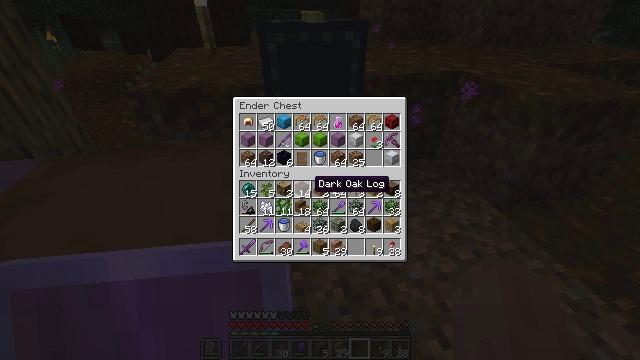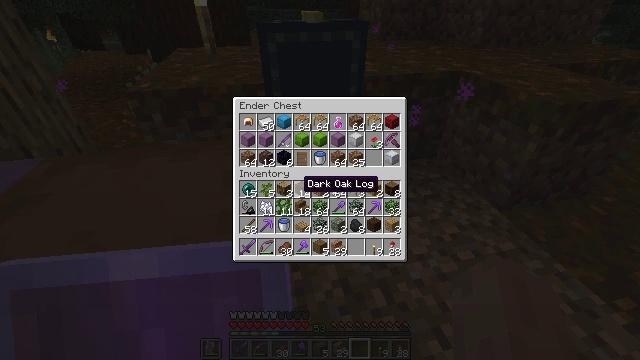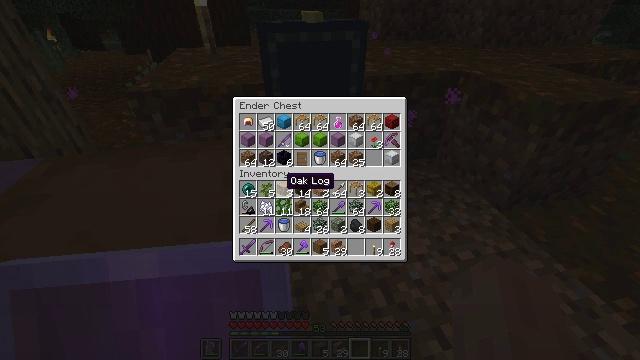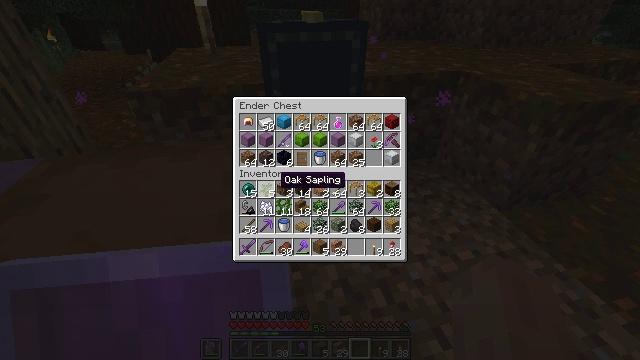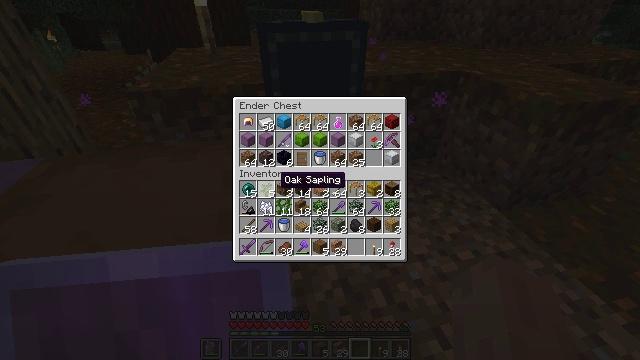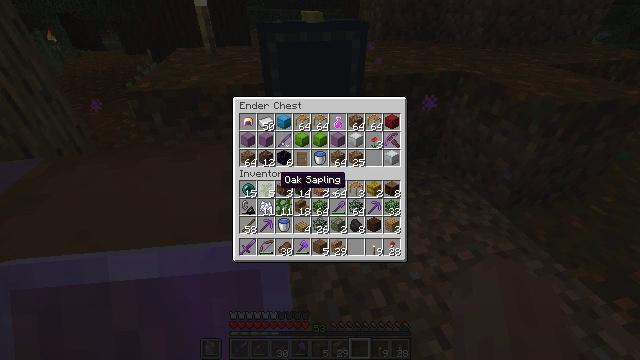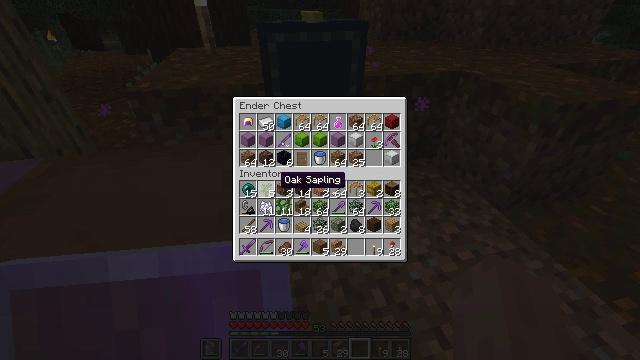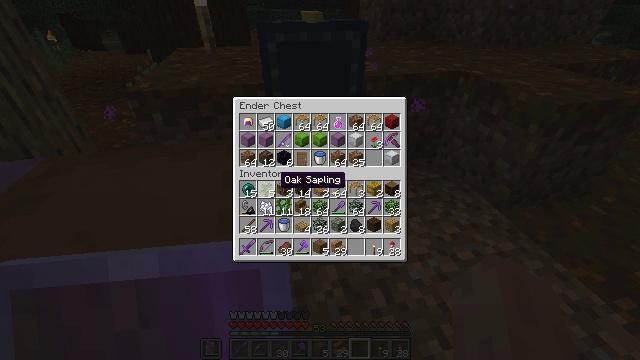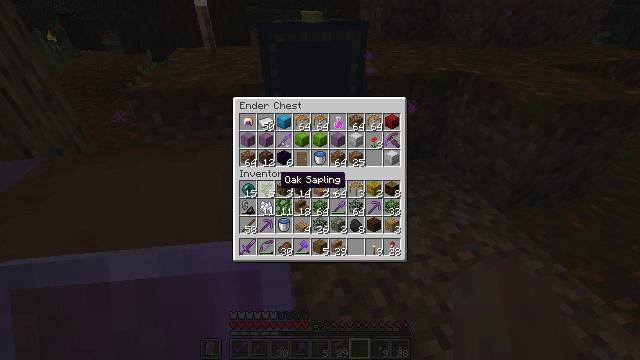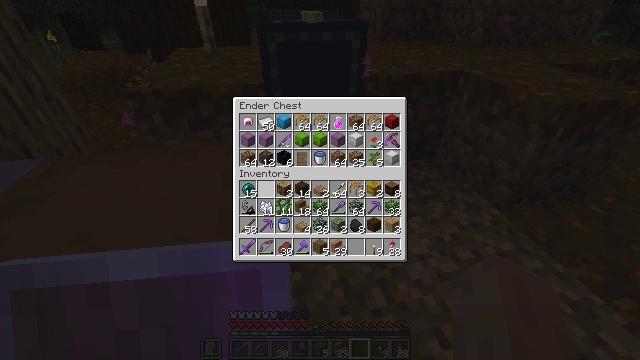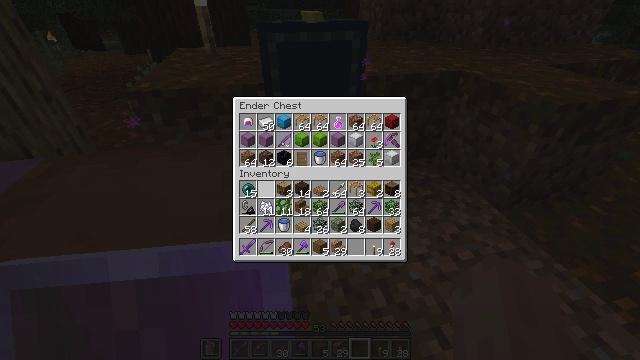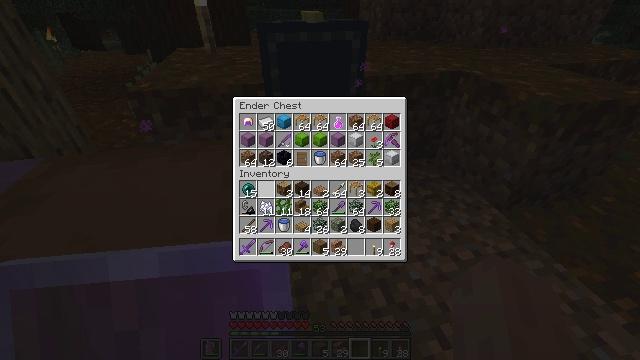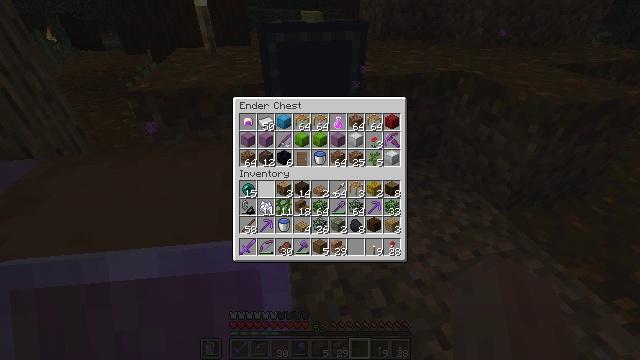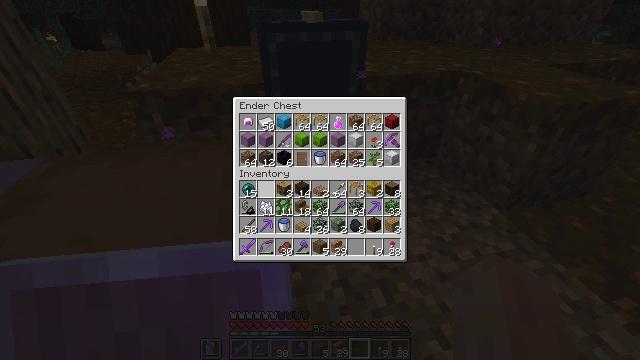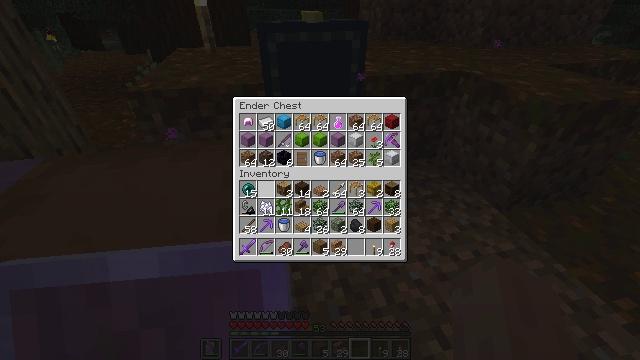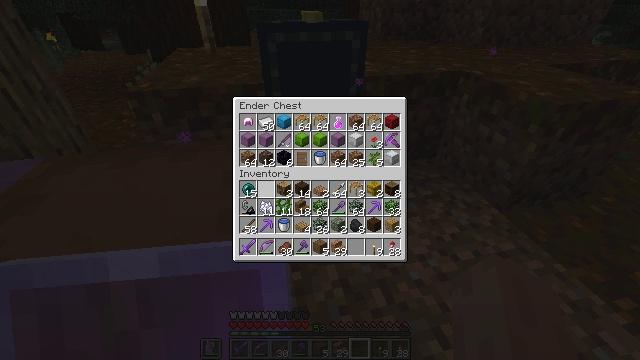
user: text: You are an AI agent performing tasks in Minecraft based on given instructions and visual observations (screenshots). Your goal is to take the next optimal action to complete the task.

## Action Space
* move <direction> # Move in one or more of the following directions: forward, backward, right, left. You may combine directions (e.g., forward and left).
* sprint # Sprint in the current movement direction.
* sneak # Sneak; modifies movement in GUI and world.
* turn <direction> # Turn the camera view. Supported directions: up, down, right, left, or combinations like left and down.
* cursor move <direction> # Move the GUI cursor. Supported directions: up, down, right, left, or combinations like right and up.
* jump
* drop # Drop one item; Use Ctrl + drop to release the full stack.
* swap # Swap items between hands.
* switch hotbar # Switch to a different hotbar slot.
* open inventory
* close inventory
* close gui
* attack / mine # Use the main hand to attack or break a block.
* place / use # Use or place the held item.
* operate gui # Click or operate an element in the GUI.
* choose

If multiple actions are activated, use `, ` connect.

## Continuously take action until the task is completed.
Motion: motion action
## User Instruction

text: Mine block crafting table.
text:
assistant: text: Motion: sneak, turn left
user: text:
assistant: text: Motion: sneak, turn left
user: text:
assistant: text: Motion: sneak
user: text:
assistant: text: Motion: sneak
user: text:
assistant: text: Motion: sneak
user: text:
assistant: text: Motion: sneak
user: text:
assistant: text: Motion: sneak
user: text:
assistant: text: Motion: sneak
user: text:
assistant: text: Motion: sneak, attack / mine
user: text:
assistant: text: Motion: sneak, attack / mine
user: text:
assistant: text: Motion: sneak, attack / mine
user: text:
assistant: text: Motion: sneak
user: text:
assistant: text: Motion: sneak
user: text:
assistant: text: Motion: sneak
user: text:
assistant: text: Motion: sneak
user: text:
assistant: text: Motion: sneak
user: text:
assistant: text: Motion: sneak
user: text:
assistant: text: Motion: sneak
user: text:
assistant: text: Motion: sneak
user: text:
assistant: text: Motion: sneak
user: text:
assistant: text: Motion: sneak
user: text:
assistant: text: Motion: sneak
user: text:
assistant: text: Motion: sneak
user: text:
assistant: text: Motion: sneak
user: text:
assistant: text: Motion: sneak
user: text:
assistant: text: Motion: sneak
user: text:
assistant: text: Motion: sneak
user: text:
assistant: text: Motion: sneak
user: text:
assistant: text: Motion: sneak
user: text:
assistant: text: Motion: sneak